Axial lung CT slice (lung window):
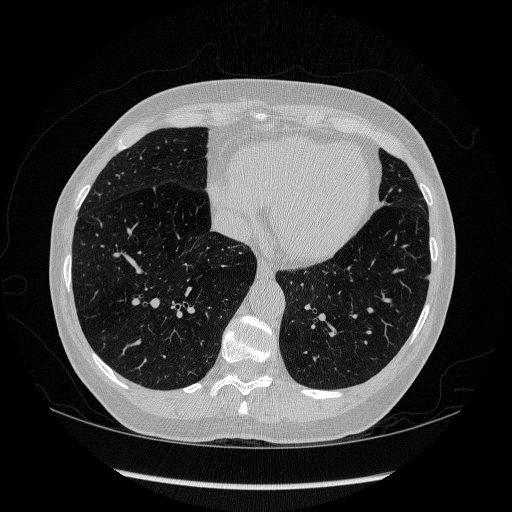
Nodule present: yes
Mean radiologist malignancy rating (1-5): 2.75